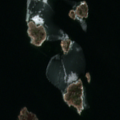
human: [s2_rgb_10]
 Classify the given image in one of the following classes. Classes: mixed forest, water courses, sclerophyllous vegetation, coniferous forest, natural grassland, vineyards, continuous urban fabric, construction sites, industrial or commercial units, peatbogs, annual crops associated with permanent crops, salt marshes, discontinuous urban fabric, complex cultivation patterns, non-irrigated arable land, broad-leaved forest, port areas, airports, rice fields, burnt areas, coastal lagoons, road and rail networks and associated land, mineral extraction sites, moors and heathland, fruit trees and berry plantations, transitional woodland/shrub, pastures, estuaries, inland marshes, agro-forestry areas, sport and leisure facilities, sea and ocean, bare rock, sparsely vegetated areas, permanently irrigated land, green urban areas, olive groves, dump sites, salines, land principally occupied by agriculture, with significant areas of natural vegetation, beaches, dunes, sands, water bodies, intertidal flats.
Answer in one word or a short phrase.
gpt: sea and ocean